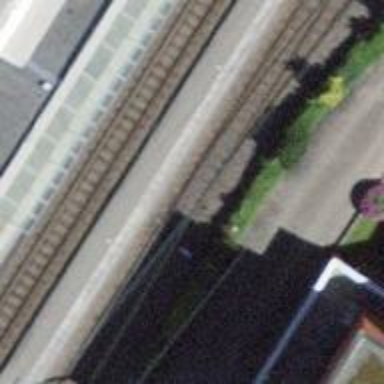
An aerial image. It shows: Railway switch.